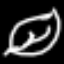
Label: leaf